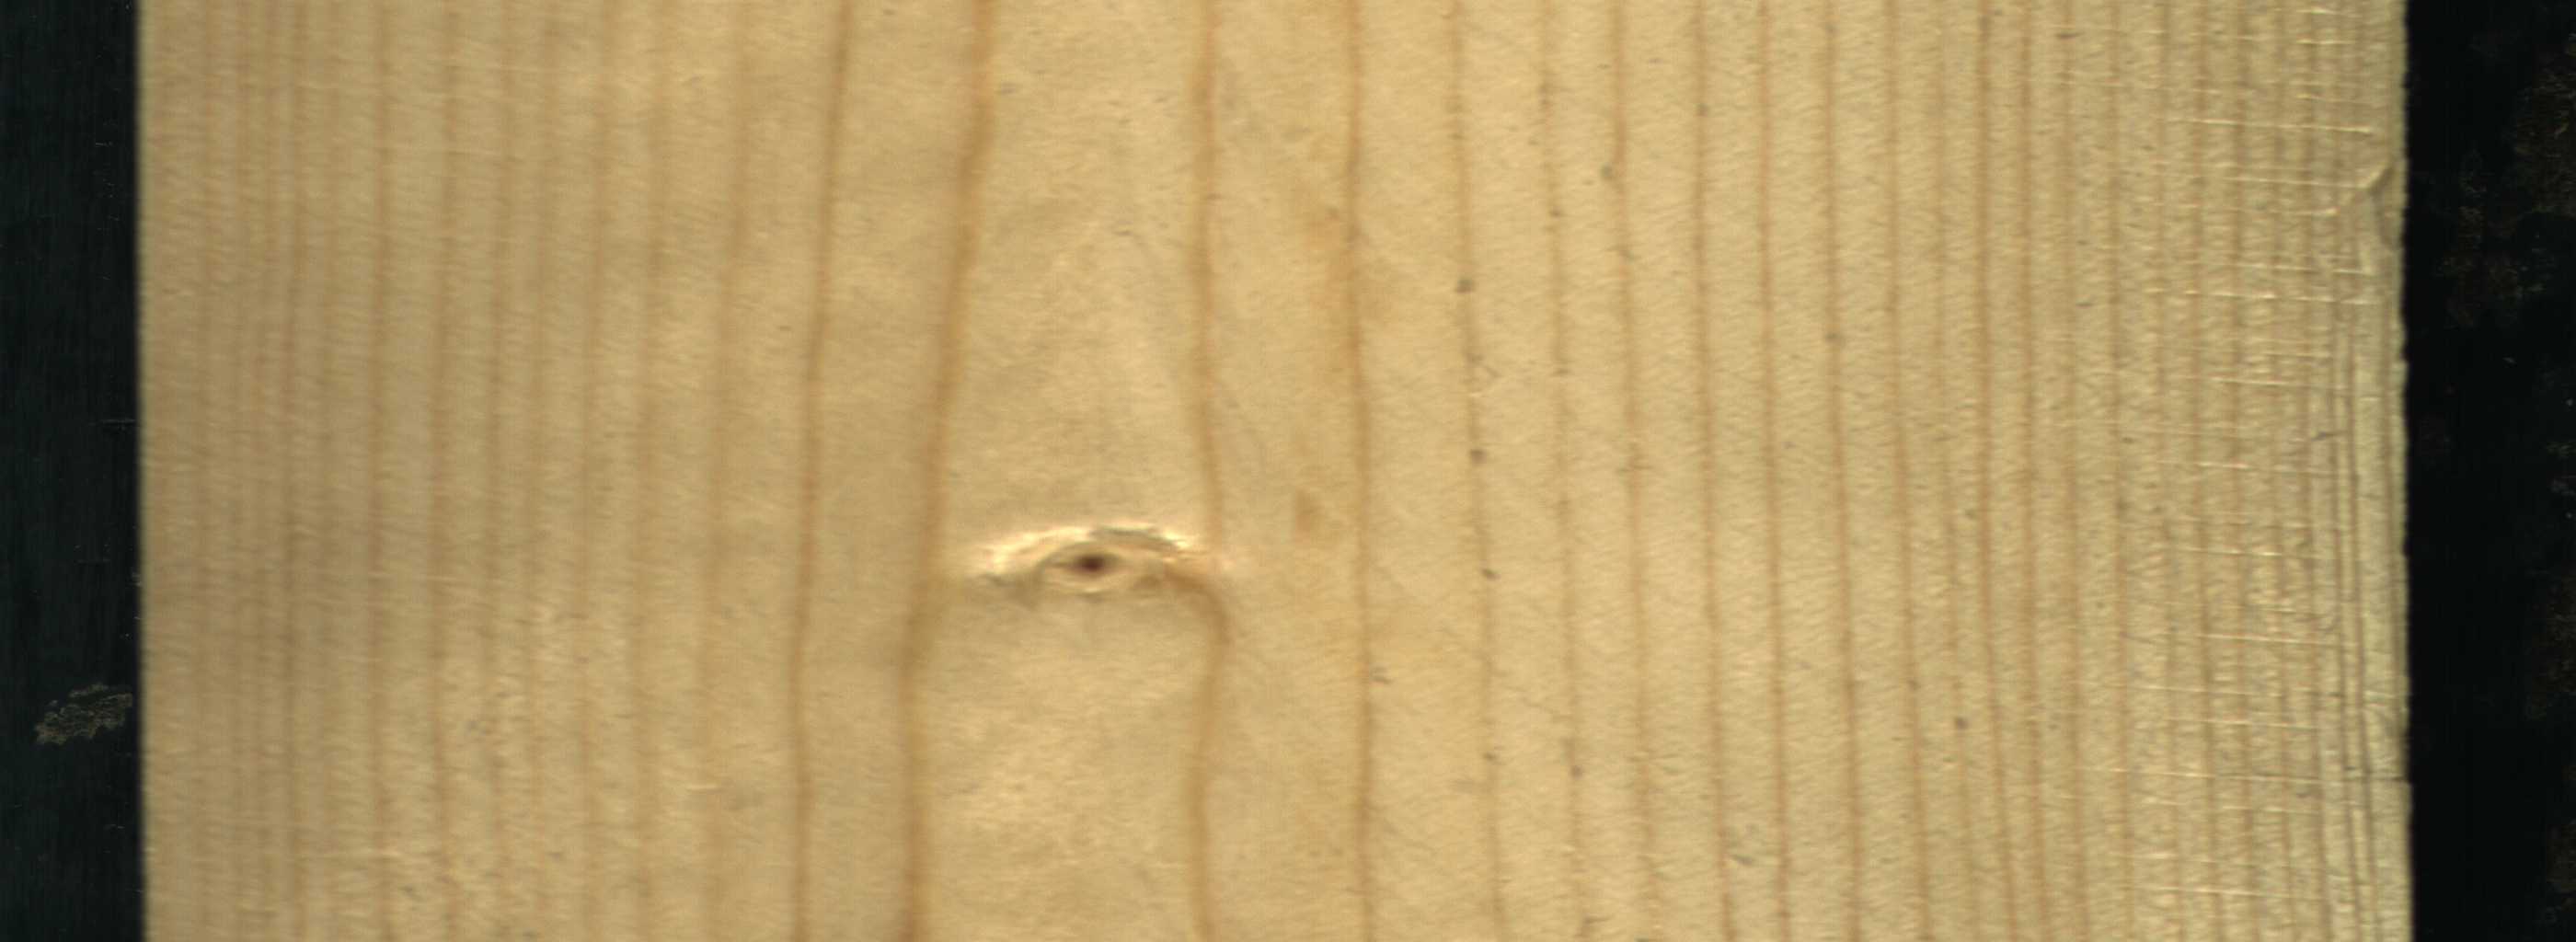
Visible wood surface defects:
Live_Knot